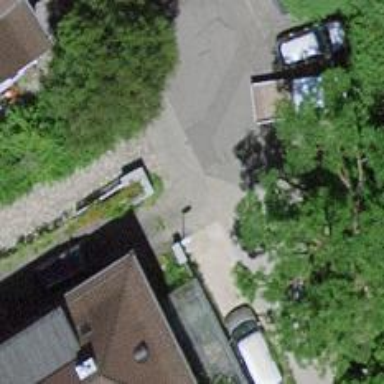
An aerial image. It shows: Steps with paved surface.